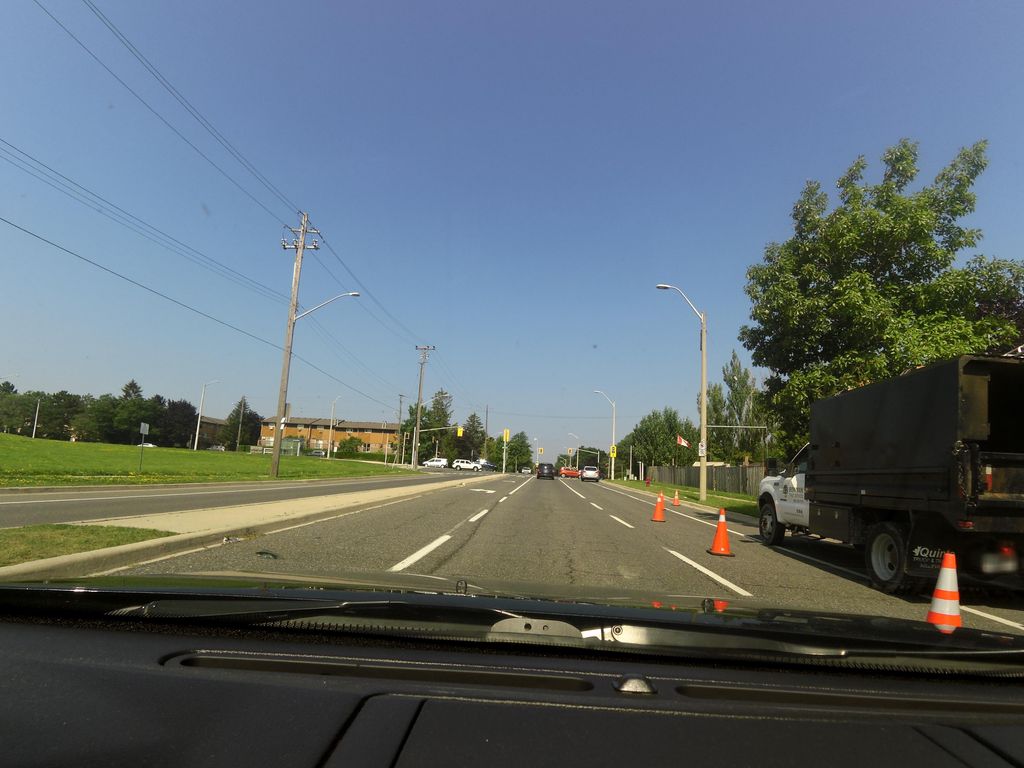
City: hamilton